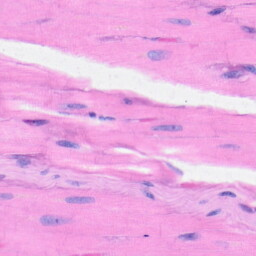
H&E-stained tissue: Heart